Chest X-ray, PA view. Patient: 49 years old, sex F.
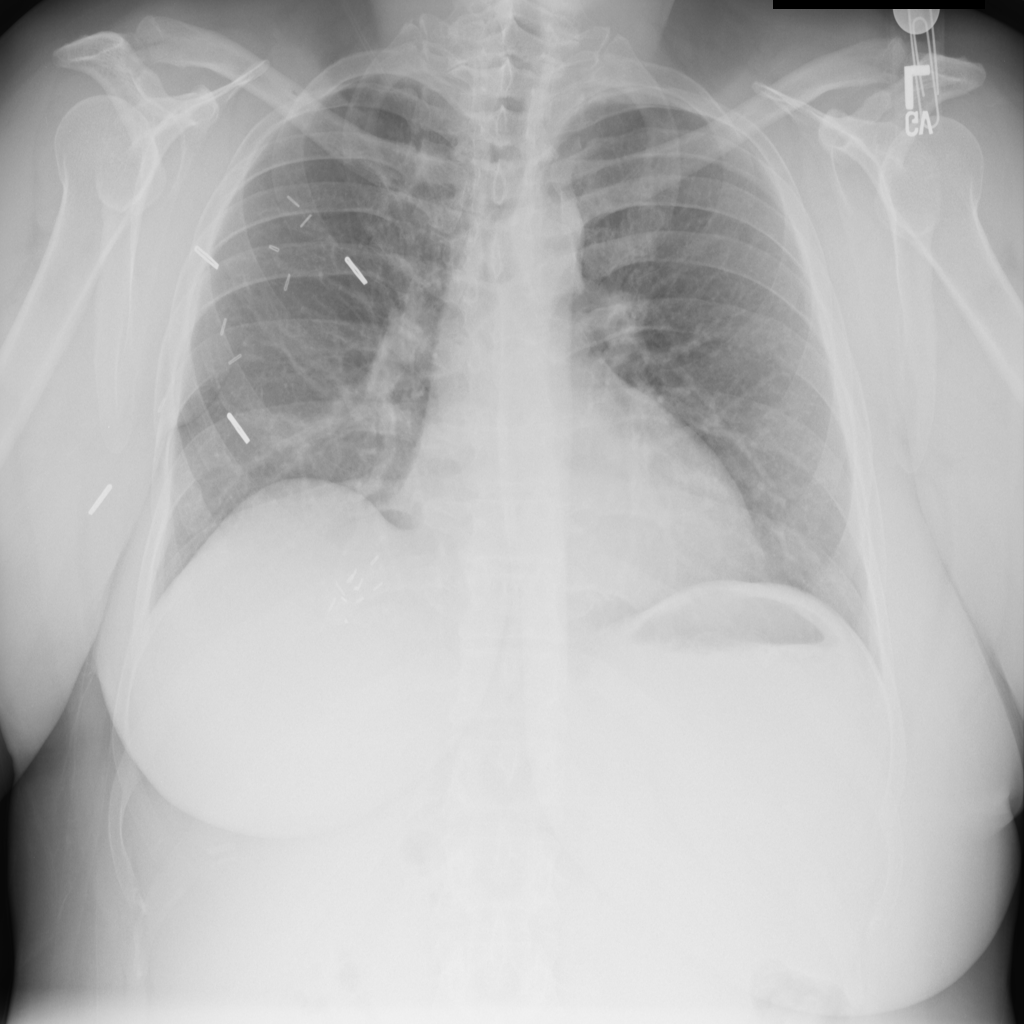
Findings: No Finding